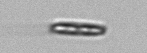
Label: pennate